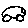
Label: car